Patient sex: F
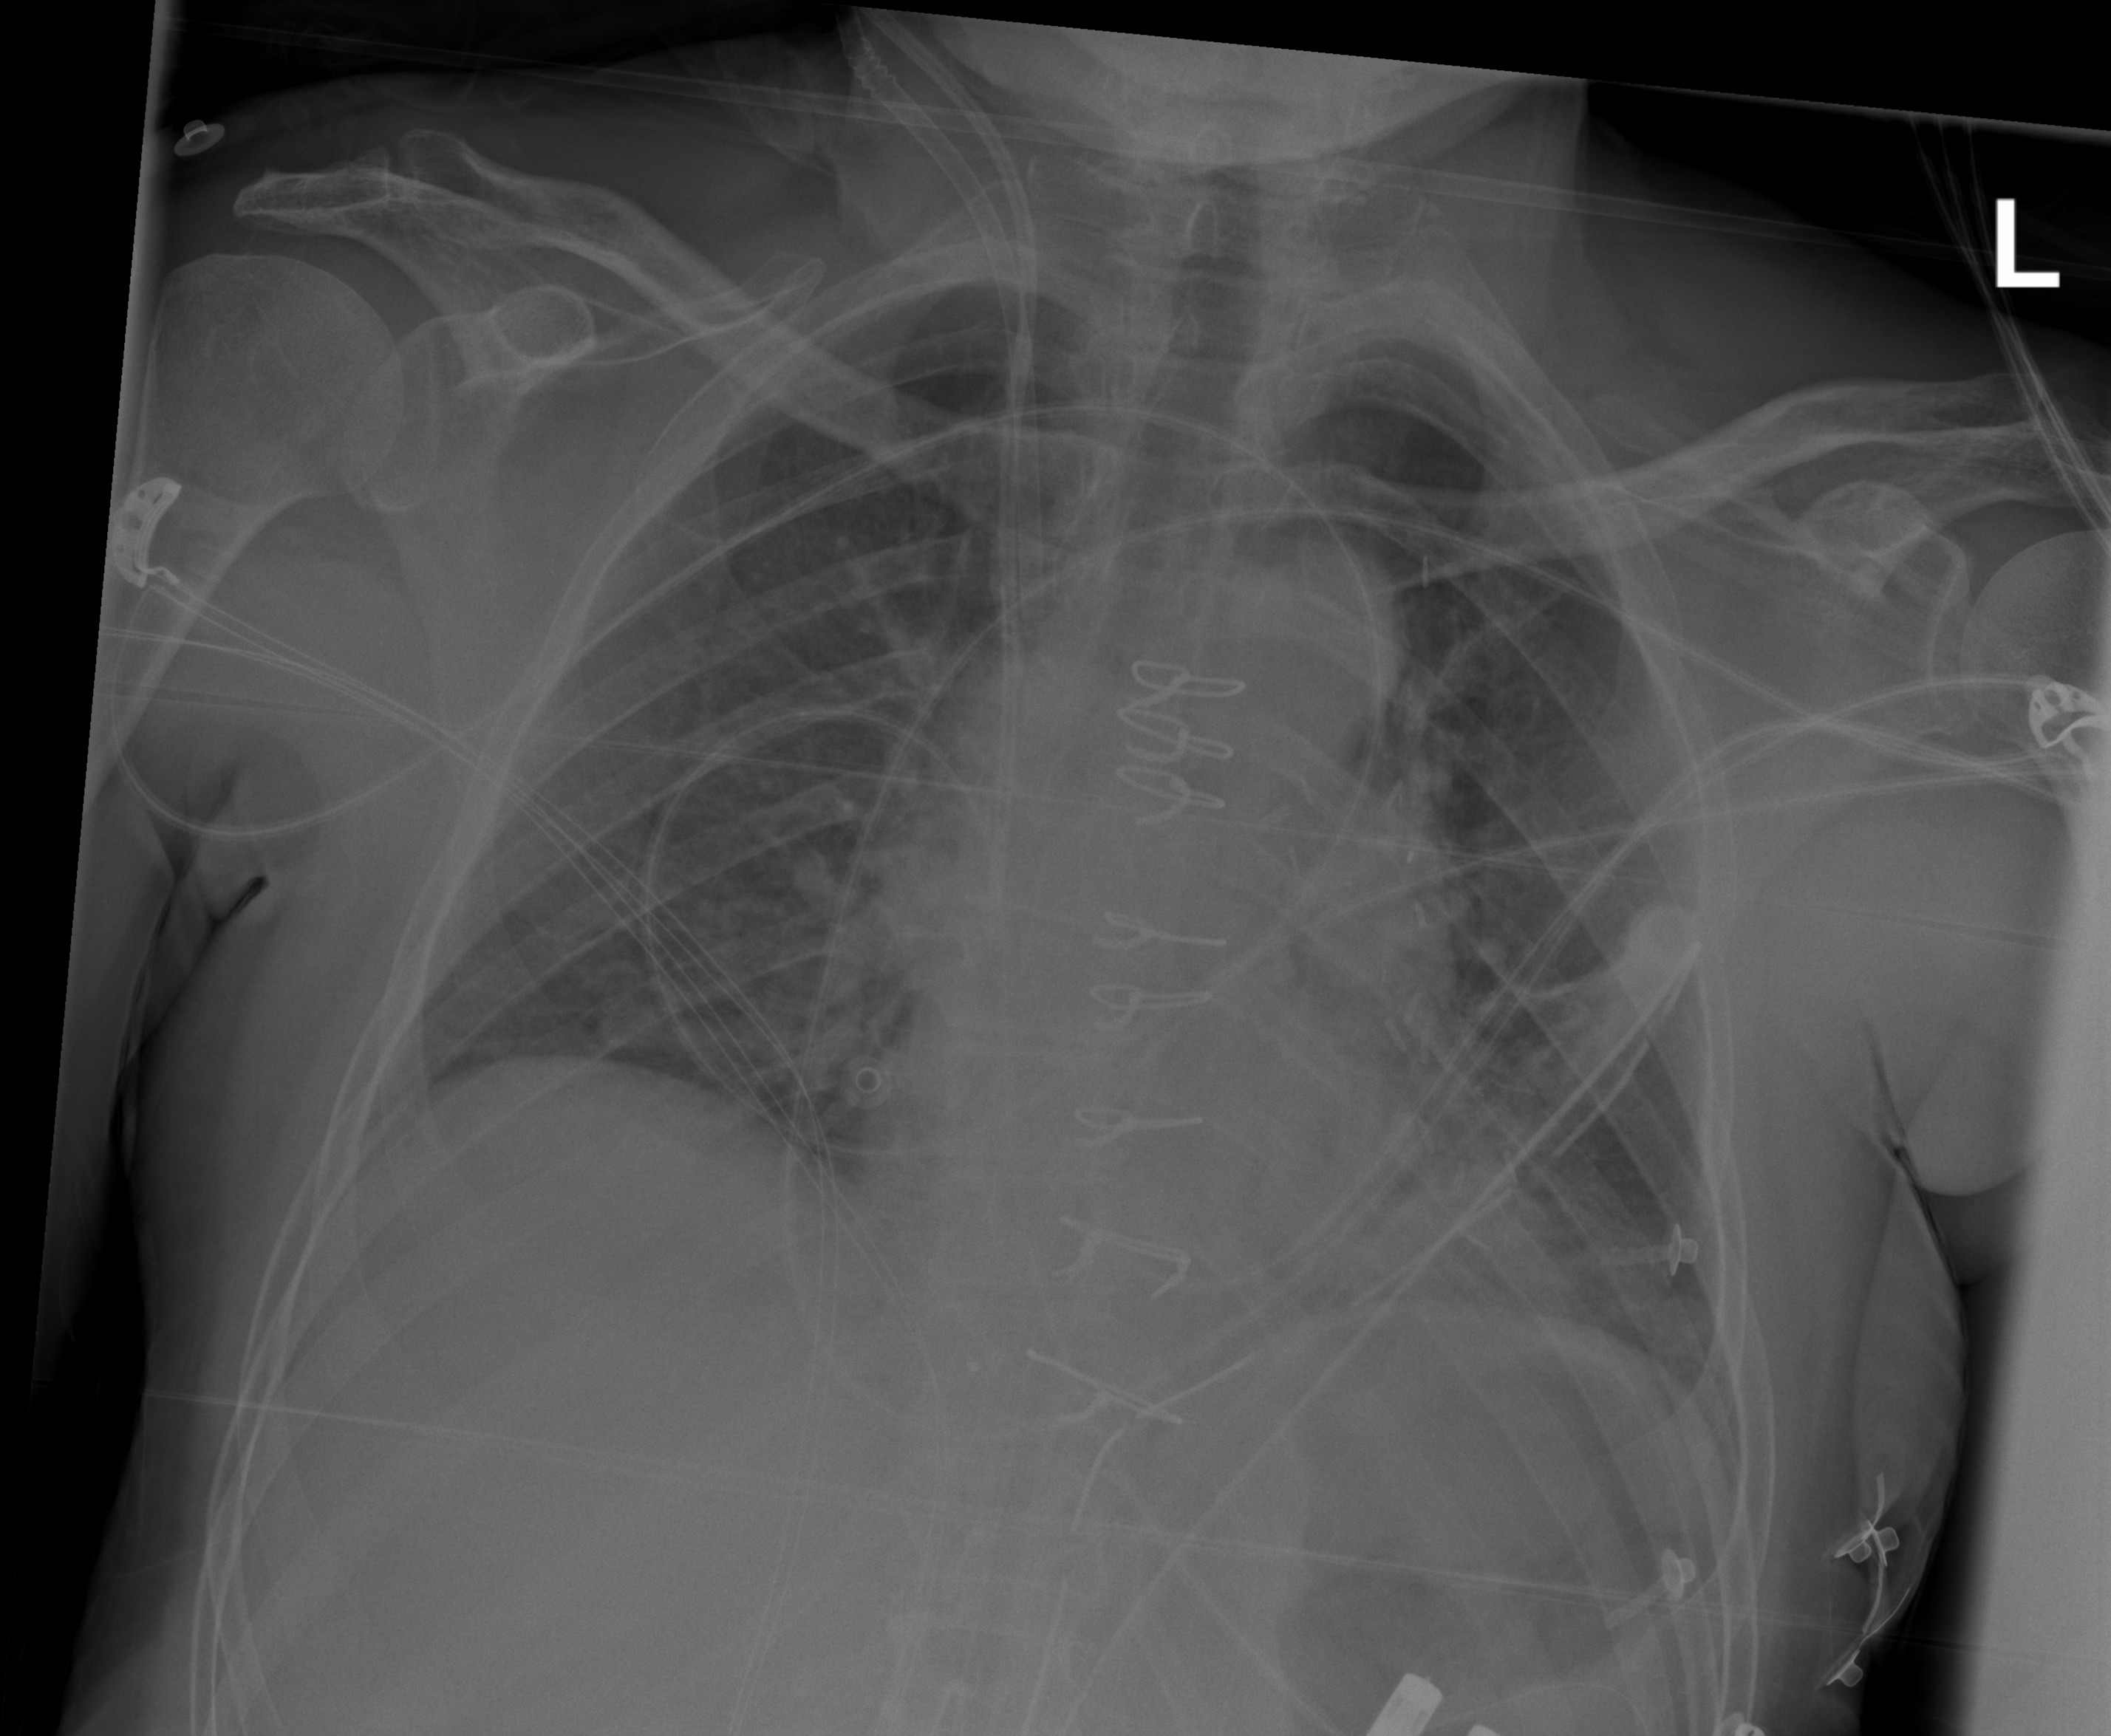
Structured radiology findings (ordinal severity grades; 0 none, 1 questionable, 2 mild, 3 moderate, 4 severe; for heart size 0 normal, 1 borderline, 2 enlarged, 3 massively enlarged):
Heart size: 0
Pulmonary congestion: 2
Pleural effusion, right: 0
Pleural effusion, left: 0
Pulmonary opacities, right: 2
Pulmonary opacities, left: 2
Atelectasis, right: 2
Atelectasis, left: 2